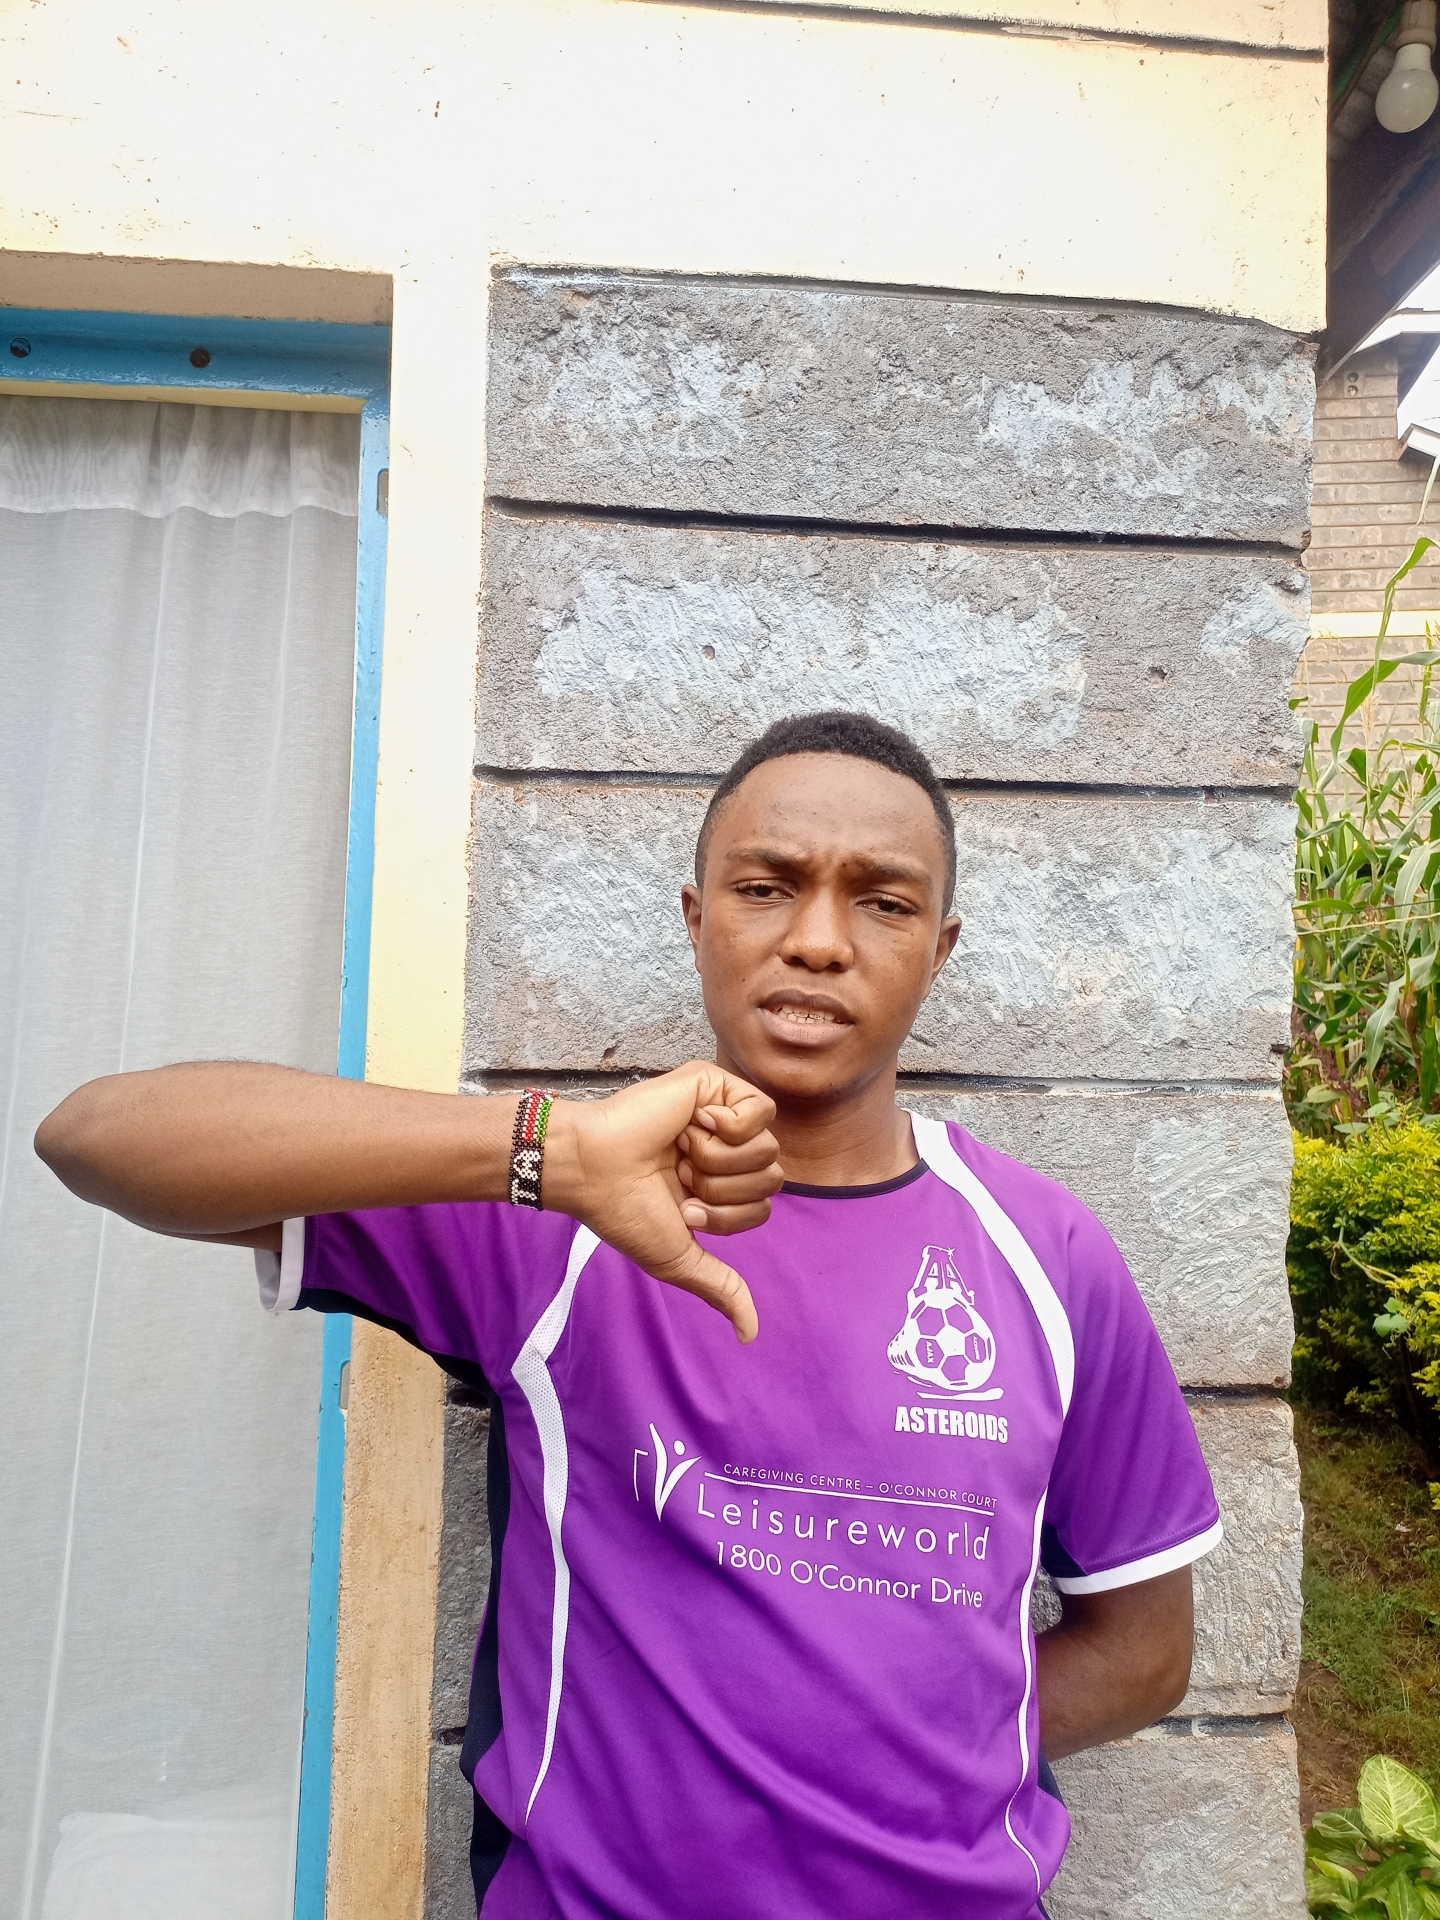
Label: clear